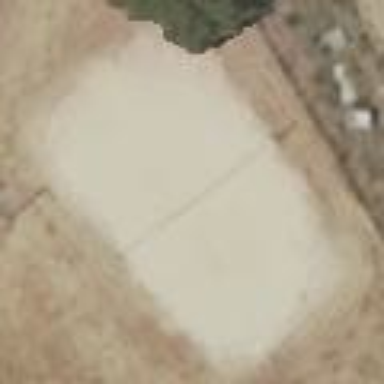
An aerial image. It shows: Sandy pitch designated for beach volleyball.